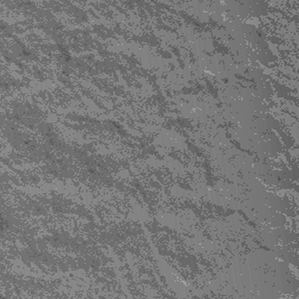
Label: frost